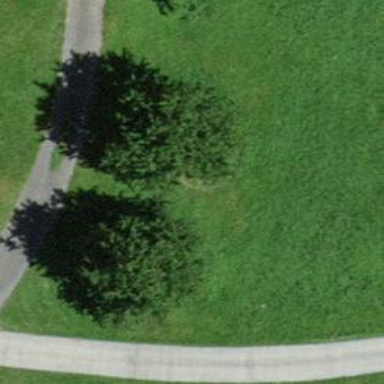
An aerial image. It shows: Row of trees in natural setting.